Question: In the Perforce realm, the P4Win GUI is now "legacy" and the new P4V is supposed to fill in the void (and it does, most of the time).
There was one very useful (albeit rather hidden) option in P4Win that allowed adding a depot path to the client specification in a few clicks.
Is there a similar option available in P4V? ... because I can't find it.
(I know I can do it manually.)
Here is the P4Win feature, in all its glory:

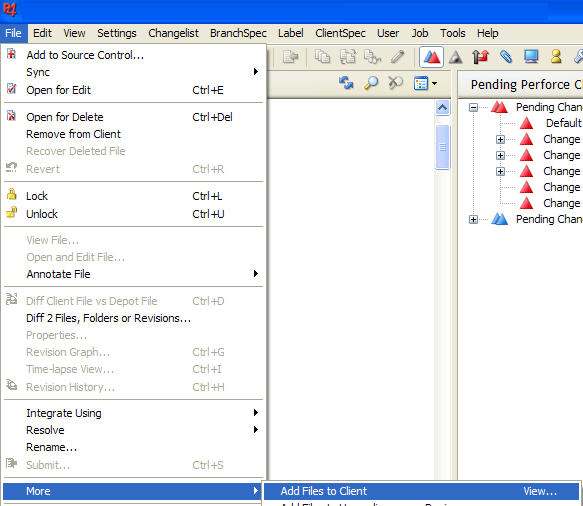
Answer: This is typical for the P4 GUI (old and new) - it can do lots of things, if only you knew where to look (hint: usually not where you'd expect to find it).
There an option in P4V similar to the old 'Add Files to client view' from P4Win, only a lot more powerful! (it's a bit hidden and IMO not as streamlined as the original)
You can't find it in the depot view, where you probably ARE when you need it. Instead, go to Workspaces view, right-click the workspace definition and 'Edit' it (or dbl-click it then click 'Edit').
Notice the tabs on top of the 'Workspace editor' window that just opened. Select the 'View' tab. There is a going on here, including (apparently) information on the new 'Offline' mode.
To get to the point: in this window, find the piece of depot you need and right-click it.
There are no less than menu options (!) that allow you to specify how and what to add OR remove to/from the workspace definition.

There's even an 'advanced' mode that looks a bit scary :-&